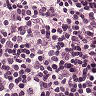
Metastatic tissue present: yes